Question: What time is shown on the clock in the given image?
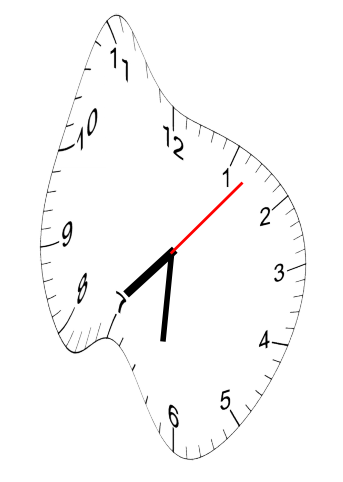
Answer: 07:31:07